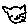
Label: cat